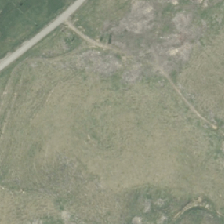
Land cover: high_producing_grassland